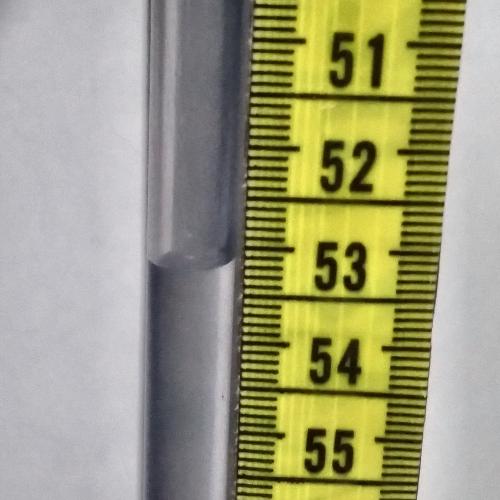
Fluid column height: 53.2 cm